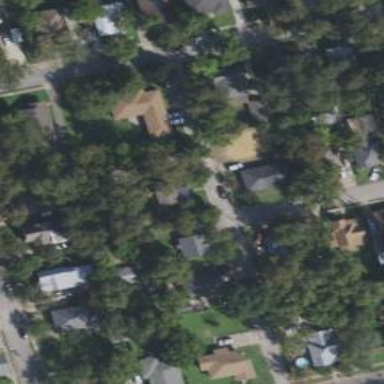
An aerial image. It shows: Residential road.